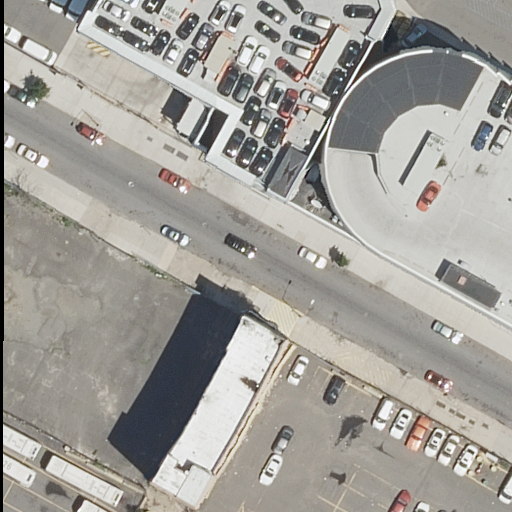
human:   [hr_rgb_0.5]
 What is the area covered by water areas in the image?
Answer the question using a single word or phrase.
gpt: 0m2

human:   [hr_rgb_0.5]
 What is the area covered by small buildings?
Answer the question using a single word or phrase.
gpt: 0m2

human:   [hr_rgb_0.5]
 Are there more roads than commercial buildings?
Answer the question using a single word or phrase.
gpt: yes

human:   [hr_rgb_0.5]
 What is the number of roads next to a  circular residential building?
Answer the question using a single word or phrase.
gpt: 0

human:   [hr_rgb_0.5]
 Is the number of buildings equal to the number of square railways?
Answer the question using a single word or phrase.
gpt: no

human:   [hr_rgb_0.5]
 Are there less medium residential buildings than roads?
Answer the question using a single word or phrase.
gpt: yes

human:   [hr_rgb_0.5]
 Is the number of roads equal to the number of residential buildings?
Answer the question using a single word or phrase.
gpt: no

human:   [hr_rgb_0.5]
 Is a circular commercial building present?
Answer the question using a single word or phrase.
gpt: no

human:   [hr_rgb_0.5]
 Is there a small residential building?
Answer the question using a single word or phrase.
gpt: no

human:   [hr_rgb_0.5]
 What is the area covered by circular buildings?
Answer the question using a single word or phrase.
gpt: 0m2

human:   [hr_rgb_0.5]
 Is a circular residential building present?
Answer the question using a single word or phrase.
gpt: no

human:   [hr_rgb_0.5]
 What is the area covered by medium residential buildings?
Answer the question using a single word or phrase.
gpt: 356m2

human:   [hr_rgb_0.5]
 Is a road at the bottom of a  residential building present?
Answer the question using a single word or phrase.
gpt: yes

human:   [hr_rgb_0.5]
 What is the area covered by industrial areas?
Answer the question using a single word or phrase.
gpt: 0m2

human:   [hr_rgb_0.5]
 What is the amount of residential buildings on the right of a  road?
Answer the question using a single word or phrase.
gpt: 1

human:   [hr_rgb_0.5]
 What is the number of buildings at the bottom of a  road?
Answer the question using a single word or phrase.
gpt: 2

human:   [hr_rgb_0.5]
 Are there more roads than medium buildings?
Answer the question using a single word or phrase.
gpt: yes

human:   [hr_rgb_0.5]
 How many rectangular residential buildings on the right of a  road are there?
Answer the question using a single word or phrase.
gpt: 1

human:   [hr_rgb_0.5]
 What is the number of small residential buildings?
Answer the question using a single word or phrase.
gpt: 0

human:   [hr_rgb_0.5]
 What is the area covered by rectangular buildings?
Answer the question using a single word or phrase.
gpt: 3226m2

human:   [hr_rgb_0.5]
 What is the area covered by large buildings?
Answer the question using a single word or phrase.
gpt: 4232m2

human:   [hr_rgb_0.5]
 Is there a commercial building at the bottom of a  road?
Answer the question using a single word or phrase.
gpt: no

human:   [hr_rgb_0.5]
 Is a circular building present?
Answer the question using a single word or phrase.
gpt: no

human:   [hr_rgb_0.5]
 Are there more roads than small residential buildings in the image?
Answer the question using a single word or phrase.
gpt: yes

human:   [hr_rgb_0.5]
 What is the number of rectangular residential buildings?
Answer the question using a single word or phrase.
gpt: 2

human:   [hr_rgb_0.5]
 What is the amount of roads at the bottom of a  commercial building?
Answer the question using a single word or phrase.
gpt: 0

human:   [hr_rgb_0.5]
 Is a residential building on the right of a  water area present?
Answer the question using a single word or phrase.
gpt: no

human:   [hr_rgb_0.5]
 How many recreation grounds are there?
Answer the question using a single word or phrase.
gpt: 0

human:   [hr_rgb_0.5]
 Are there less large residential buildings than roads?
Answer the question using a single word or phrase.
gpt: no

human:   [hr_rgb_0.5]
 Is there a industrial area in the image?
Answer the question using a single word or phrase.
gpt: no

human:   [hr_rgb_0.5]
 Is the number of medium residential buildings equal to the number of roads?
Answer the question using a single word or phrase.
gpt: no

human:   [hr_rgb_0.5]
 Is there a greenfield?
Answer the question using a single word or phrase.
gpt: no

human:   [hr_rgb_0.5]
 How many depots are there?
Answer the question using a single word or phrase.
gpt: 0

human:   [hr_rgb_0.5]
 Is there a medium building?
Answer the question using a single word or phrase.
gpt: yes

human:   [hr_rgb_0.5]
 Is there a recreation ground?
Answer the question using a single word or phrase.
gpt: no

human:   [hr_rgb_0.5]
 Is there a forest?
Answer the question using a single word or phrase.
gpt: no